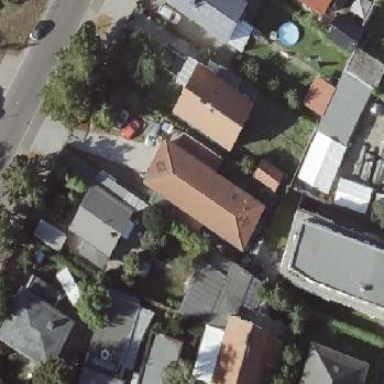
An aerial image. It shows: Building with hipped roof.